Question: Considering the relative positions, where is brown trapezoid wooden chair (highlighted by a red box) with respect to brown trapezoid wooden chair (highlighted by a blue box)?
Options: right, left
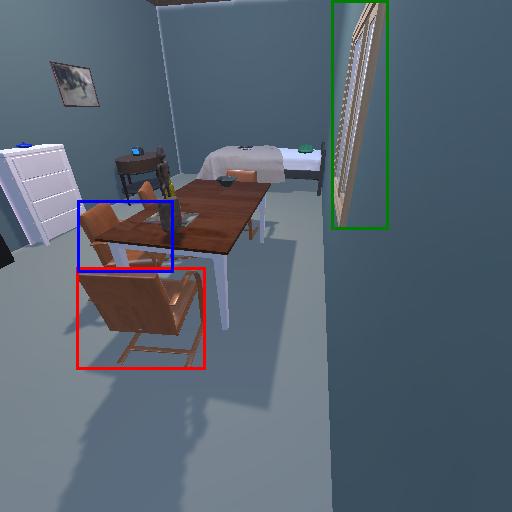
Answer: right